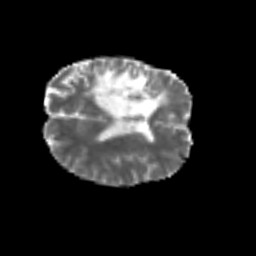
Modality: MD
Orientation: axial
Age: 57
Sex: male
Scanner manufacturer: siemens
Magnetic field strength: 3 T
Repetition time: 6.1 s
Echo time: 0.101 s